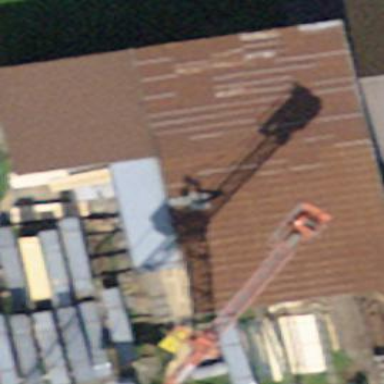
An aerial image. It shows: Industrial building.